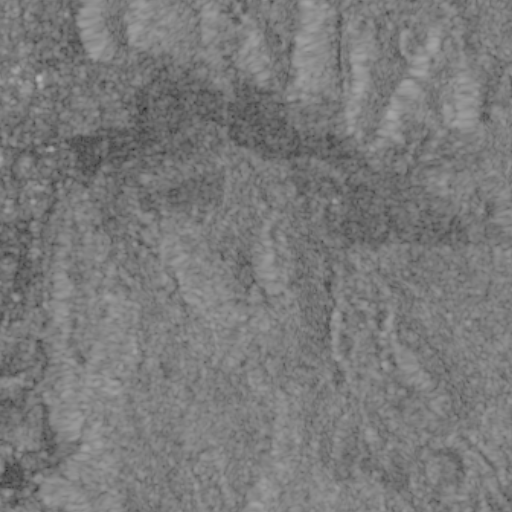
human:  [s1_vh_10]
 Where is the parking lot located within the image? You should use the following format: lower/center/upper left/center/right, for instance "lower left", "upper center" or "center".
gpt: The parking lot is located in the left of the image.
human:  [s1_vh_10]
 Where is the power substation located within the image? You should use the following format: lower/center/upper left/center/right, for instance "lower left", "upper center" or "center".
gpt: The power substation is located in the upper right of the image.
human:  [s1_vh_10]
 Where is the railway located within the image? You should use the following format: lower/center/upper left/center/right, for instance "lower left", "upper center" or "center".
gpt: The railway is located in the upper left of the image.
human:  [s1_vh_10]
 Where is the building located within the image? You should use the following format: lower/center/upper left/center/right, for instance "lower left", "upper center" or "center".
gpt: There is no building in the image.

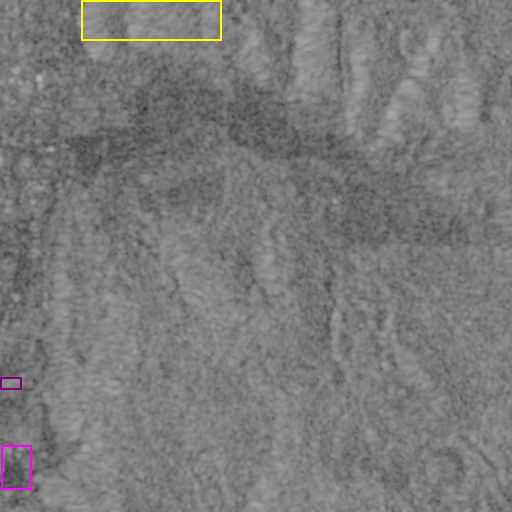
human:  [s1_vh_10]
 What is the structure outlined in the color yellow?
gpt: The structure outlined in yellow is a park.
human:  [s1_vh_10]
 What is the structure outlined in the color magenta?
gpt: The structure outlined in magenta is a parking lot.
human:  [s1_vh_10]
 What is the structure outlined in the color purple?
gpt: The structure outlined in purple is a building.
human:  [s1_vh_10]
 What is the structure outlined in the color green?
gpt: There is no green outline.